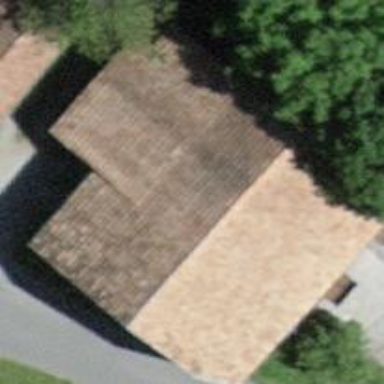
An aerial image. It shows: Barn.